Question: I use Eclipse Juno and tomcat server 7.0.39.
I created an Dynamic Web projet in eclipse and that worked fine. Project build and deploy on server and access to the url and worked fine.
But some times I get this instead of my app when i go to the same url of my app. (of course url is good and server on ;) )

I had to stop eclipse, re restart tomcat, had change NOTHING in code and now reworking fine
Any idea of the problem? it happend sometime and is very annoying.
Thanks.
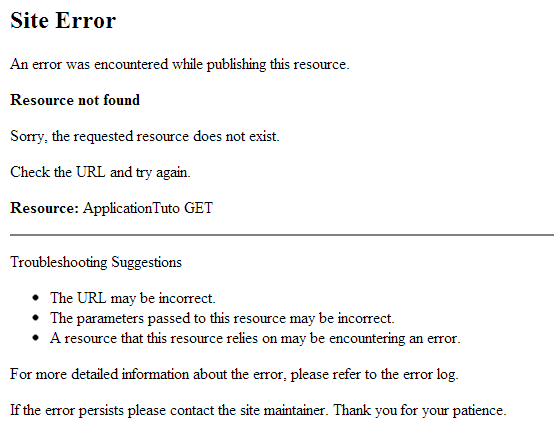
Answer: Still did'nt find why, but if I press CTRL+F5 one time it doesn't work again, but if if maintain CTRL+F5 down for a few seconds it reworks!
WTF?